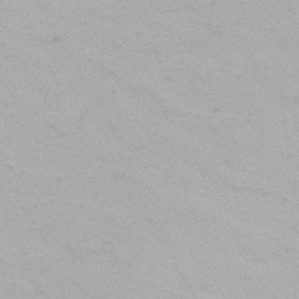
Label: frost